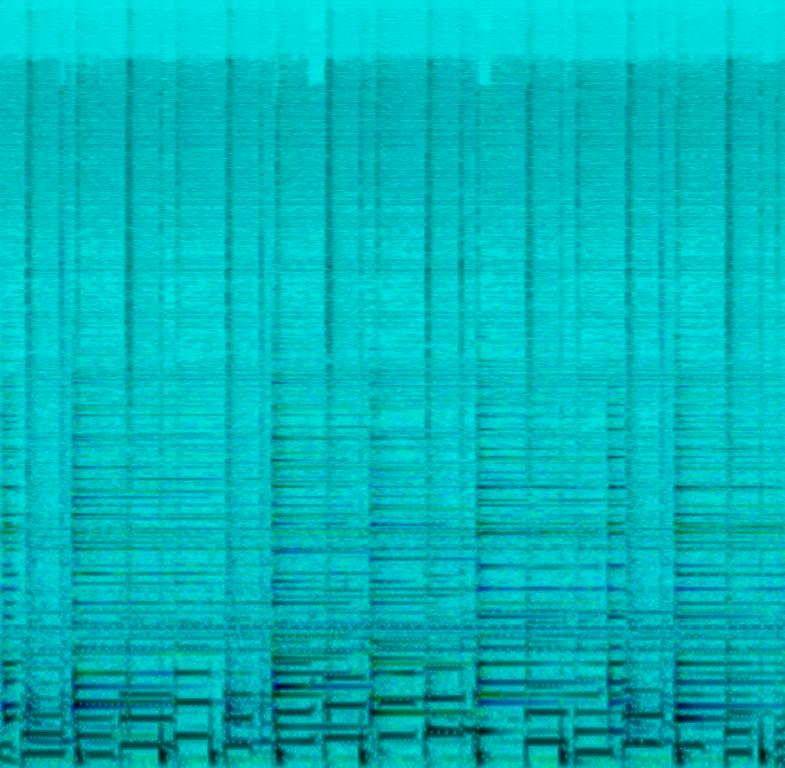
This is an instrumental backing track of a jazz music piece. There is no singer in this version of the piece. The piano is playing the chords in the minor key while a bass guitar can be heard playing a walking bass line. The rhythmic background consists of acoustic drums playing a jazz swing beat. The atmosphere is delicate. This piece could be playing in the background at a coffee shop. It could be used in the soundtrack of a romantic movie.